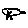
Label: bird